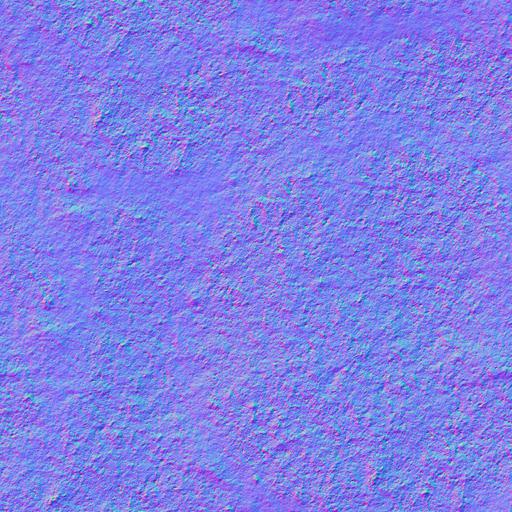
asphalt floor grey light rough street